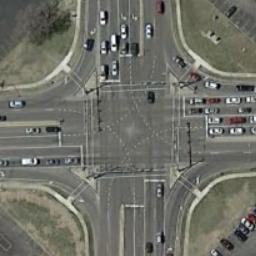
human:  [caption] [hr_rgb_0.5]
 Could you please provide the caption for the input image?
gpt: There are a lot of cars at the intersection .

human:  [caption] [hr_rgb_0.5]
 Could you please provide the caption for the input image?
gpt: There are many moving and waiting vehicles on the road at the intersection, And there are large lawns around the intersection .

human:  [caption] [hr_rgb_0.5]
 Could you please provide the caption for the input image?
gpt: There are many cars at the intersection .

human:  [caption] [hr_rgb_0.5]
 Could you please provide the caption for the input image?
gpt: An intersection with dense traffic located in a green area .

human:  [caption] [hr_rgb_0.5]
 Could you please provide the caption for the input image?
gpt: There are some lawns beside the intersection .